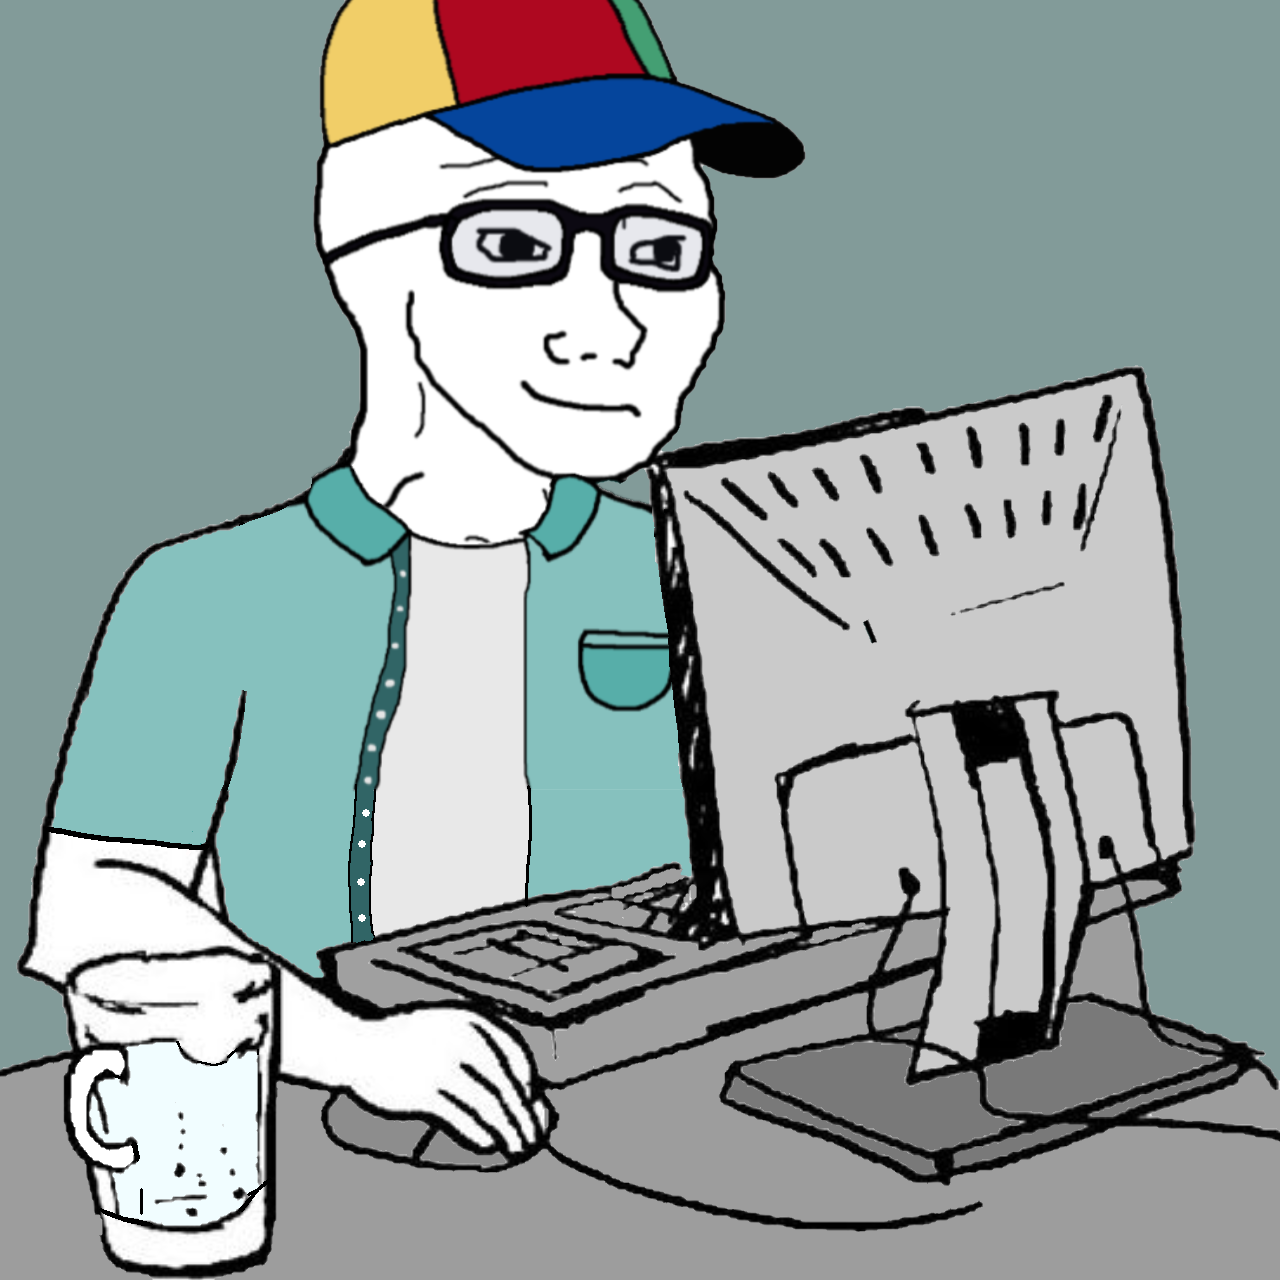
Label: 5_Wojak_with_Background